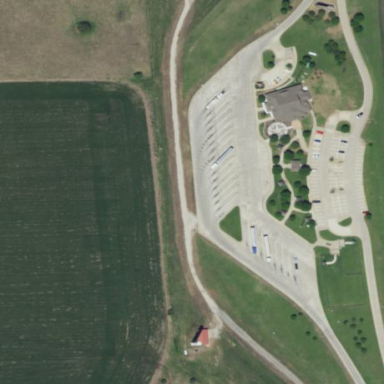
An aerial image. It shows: Rest area along the road.